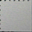
Piece: xx